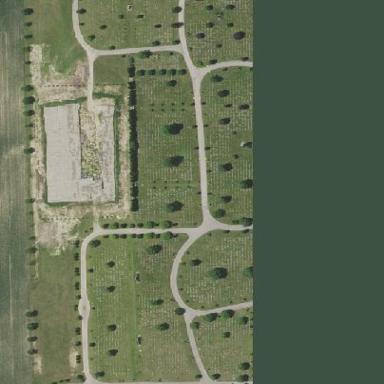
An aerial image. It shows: Cemetery.